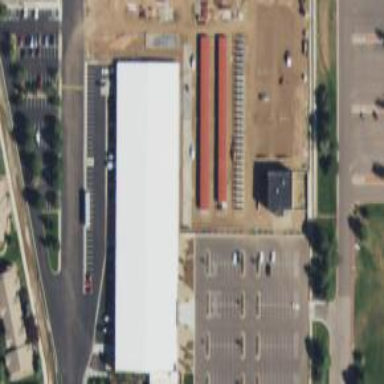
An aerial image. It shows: Commercial area with storage rental shop.